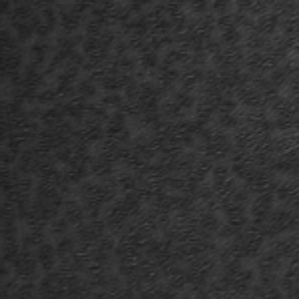
Label: frost